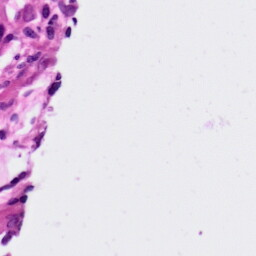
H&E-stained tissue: Ovarian